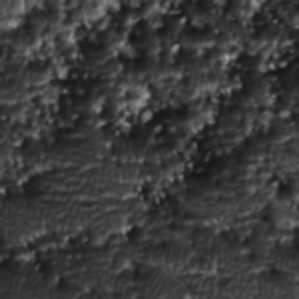
Label: frost